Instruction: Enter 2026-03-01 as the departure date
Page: home
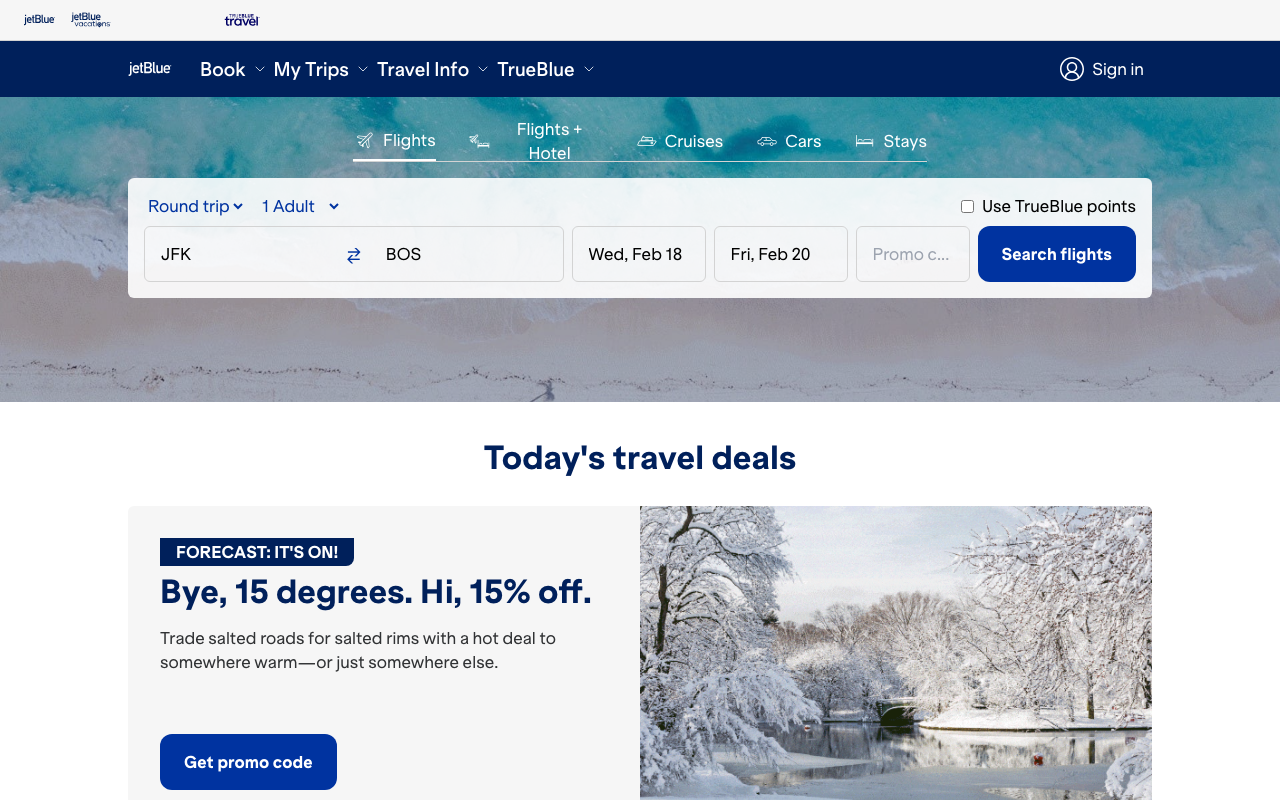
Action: type